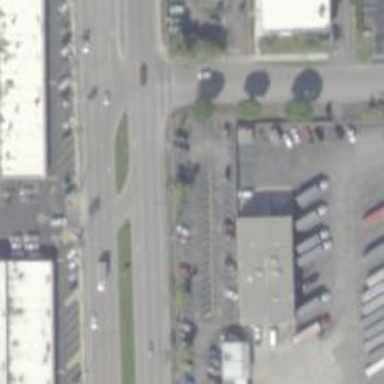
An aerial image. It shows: Secondary link road with asphalt surface.